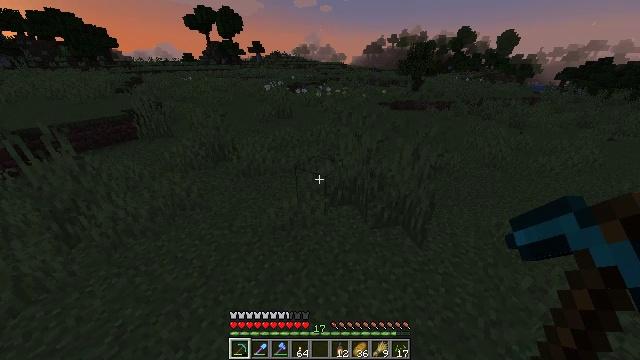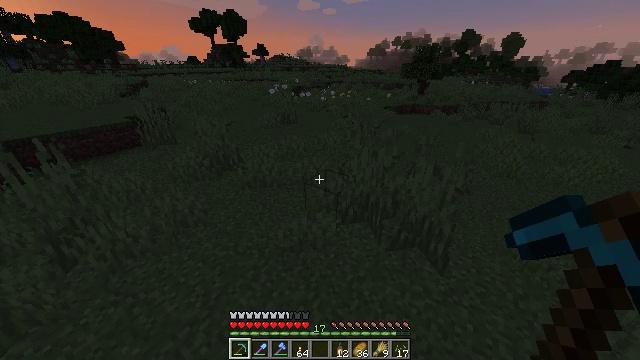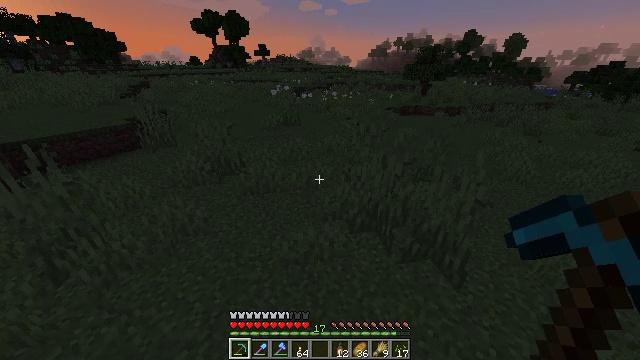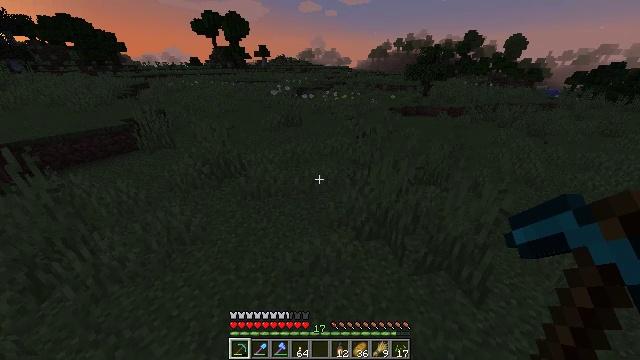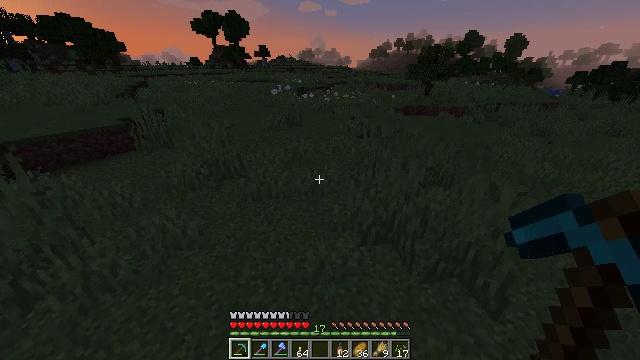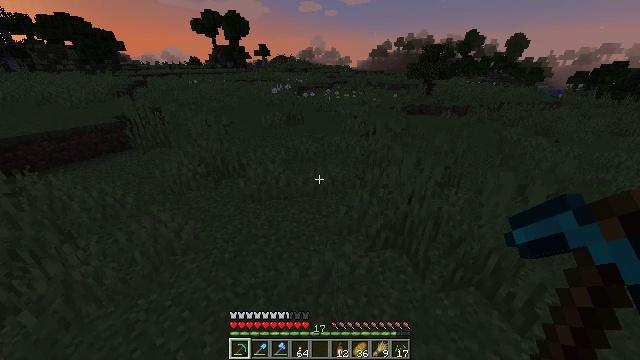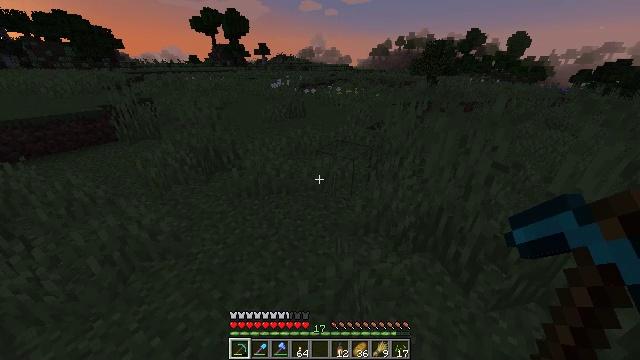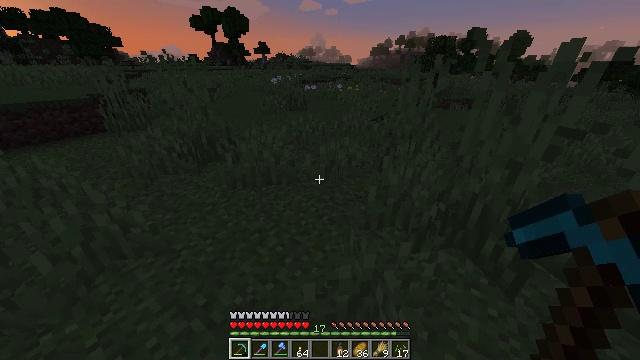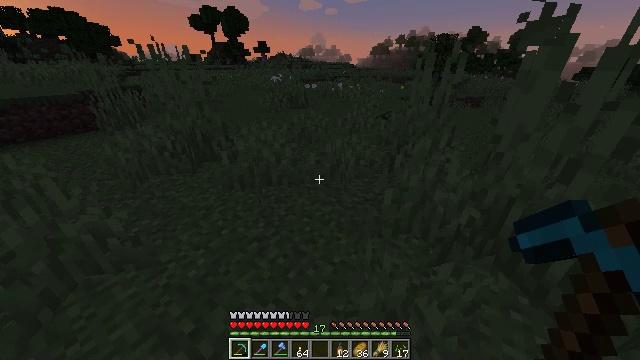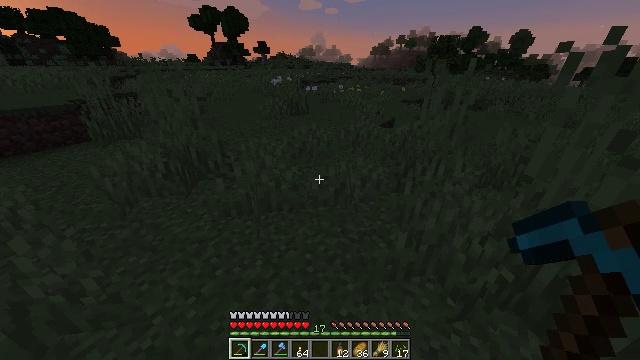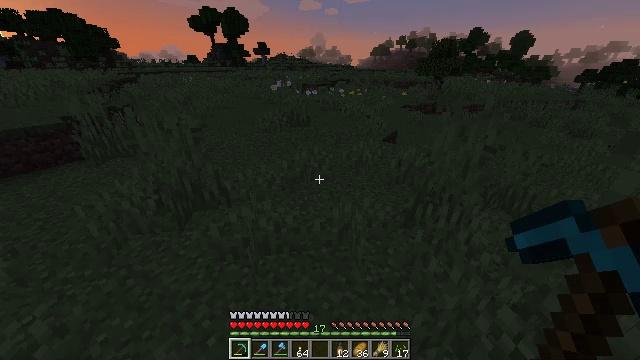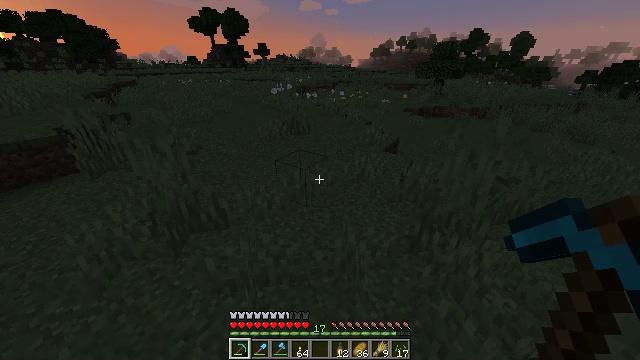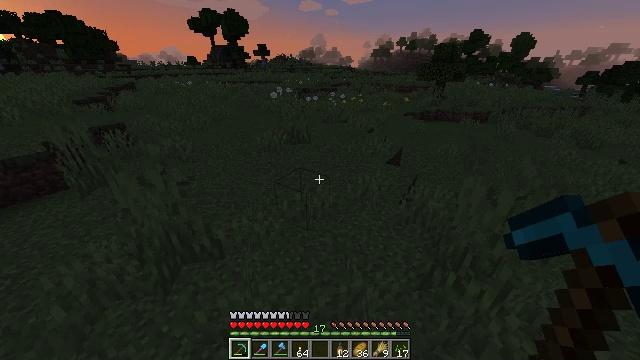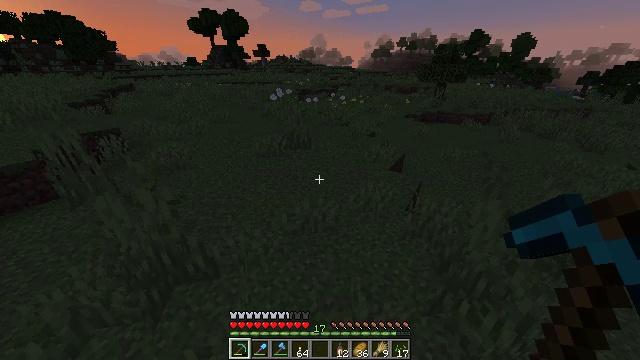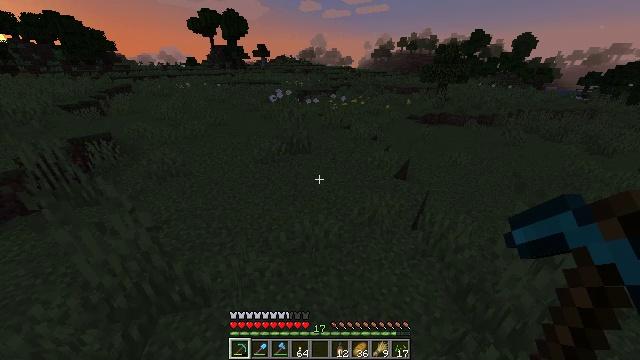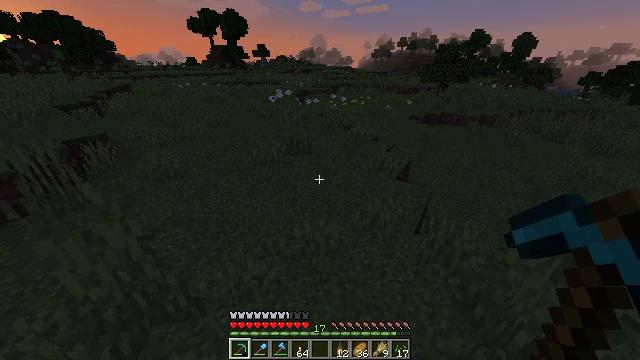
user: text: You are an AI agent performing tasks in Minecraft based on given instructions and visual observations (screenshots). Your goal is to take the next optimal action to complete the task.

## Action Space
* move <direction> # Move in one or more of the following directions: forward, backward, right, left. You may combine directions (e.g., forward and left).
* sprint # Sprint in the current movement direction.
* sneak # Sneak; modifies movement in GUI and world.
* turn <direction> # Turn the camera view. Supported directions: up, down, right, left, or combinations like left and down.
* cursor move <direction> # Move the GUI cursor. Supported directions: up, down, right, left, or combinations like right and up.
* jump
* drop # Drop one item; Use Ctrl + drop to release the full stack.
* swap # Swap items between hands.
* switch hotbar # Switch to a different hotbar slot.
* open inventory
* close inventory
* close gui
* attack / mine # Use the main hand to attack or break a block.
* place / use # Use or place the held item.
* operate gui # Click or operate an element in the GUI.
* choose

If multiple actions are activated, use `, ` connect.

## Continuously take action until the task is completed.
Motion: motion action
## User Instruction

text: Harvest the oxeye daisy.
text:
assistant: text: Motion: move forward and move left, sprint, jump
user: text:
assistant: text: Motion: move forward, sprint, jump
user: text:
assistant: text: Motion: move forward, sprint, jump
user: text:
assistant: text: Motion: move forward, sprint, jump
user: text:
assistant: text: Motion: move forward, sprint, jump
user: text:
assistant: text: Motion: move forward, sprint, jump
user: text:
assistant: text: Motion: move forward, sprint, jump
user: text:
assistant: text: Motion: move forward, sprint, jump
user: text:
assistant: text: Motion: move forward, sprint, jump
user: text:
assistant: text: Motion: move forward, sprint, jump
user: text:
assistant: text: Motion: move forward, sprint, jump
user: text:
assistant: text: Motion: move forward, sprint, jump
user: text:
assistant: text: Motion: move forward, sprint, jump
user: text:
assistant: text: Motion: move forward, sprint, jump
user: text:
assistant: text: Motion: move forward, sprint, jump
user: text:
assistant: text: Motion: move forward, sprint, jump
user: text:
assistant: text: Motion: move forward, sprint, jump
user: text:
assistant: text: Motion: move forward, sprint, jump
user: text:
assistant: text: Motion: move forward, sprint, jump
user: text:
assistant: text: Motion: move forward, sprint, jump
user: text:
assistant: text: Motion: move forward, sprint, jump
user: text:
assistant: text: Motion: move forward, sprint, jump
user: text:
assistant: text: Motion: move forward, sprint, jump
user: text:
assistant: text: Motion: move forward, sprint, jump
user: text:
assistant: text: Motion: move forward, sprint, jump
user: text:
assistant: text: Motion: move forward, sprint, jump
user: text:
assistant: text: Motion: move forward, sprint, jump
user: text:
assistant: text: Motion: move forward, sprint, jump
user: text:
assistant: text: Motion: move forward, sprint, jump
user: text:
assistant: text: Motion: move forward, sprint, jump